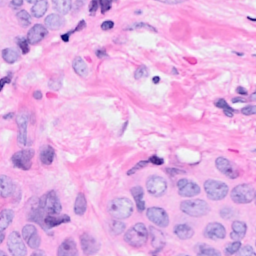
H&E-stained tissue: Breast